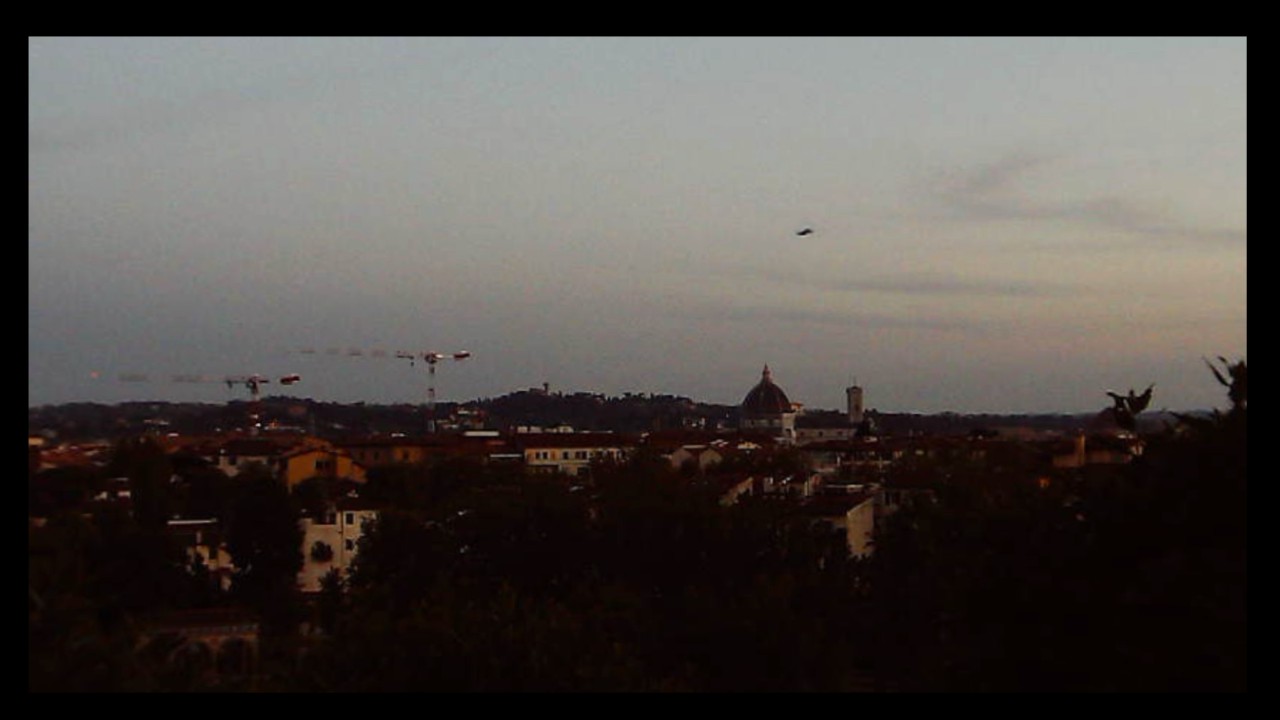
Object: DJI Mini 3